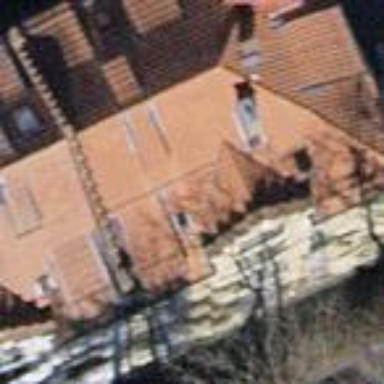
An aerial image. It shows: Hipped-roof building with apartments.